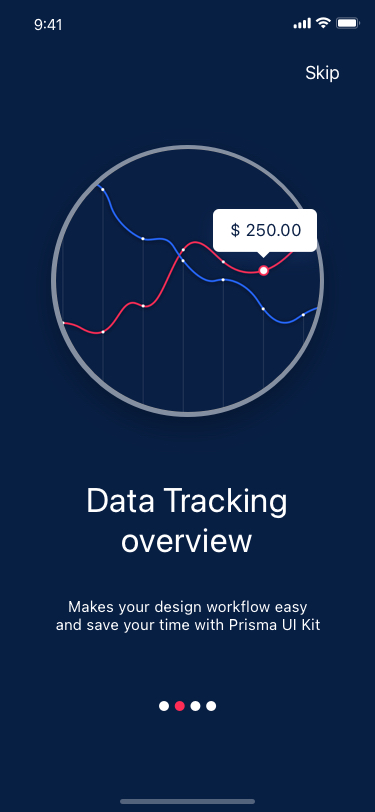
Text in this UI design:
$ 250.00
Makes your design workflow easy and save your time with Prisma UI Kit
Data Tracking overview
Skip